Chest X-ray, AP view. Patient: 64 years old, sex F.
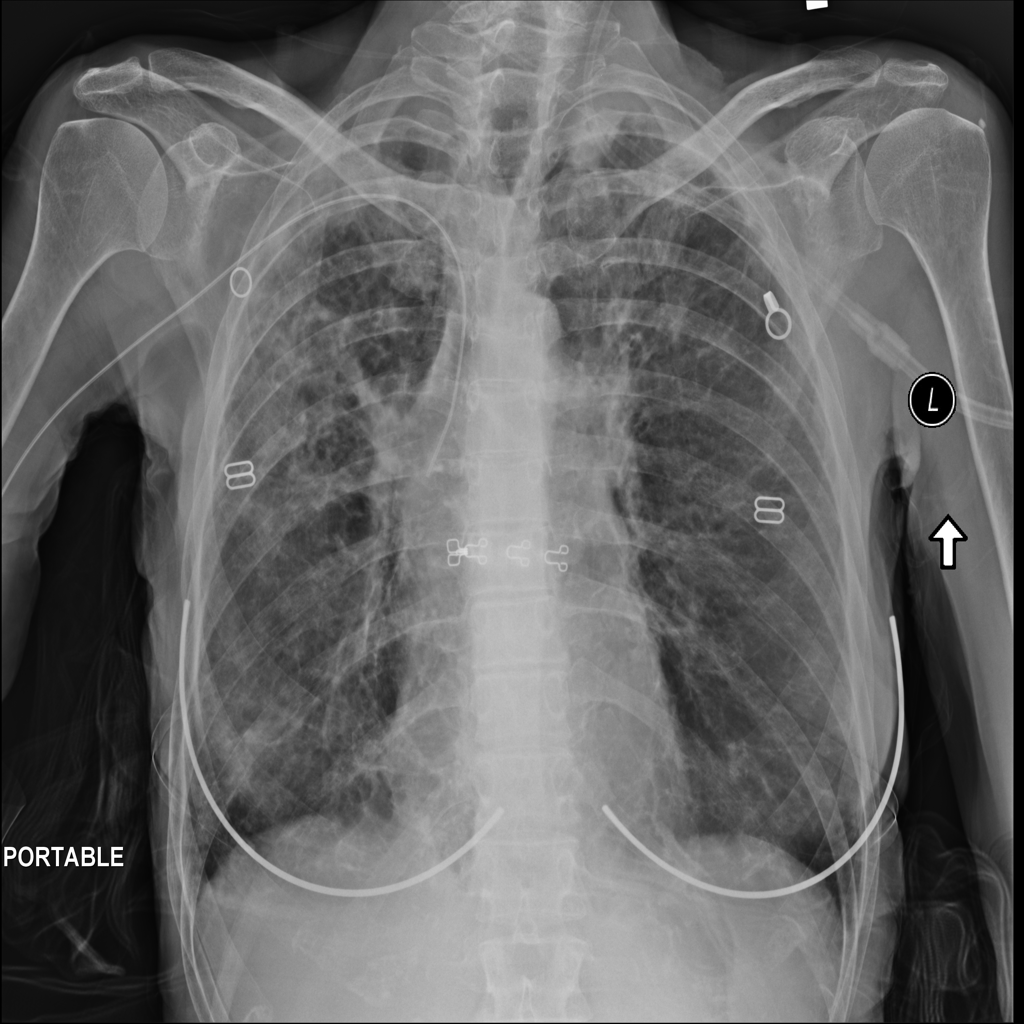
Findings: No Finding